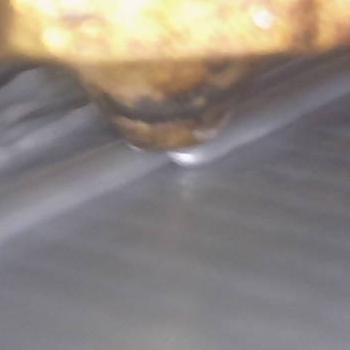
Flow rate: 224%